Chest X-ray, PA view. Patient: 80 years old, sex F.
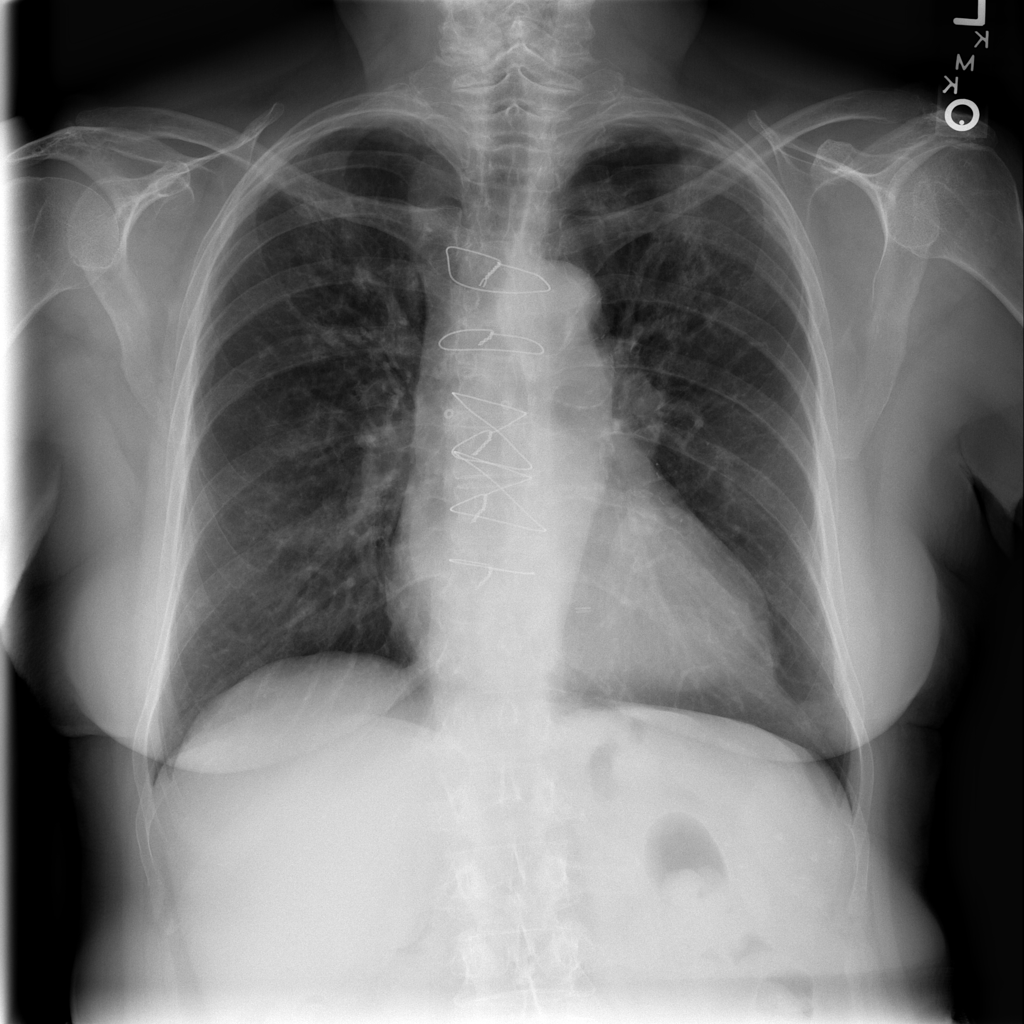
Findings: Infiltration